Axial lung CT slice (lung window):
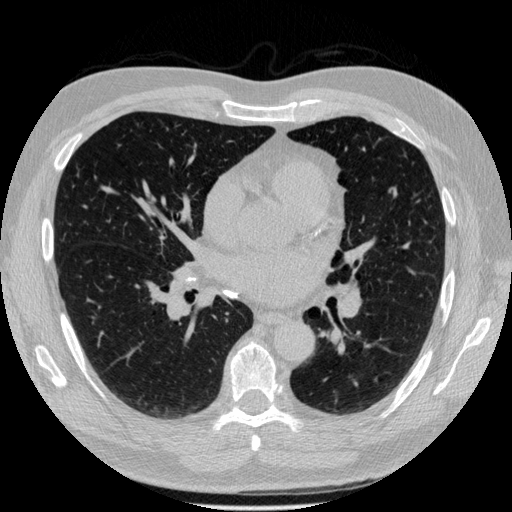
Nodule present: no